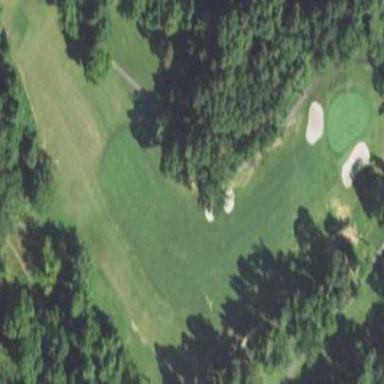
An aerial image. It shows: Rough grassy area used for golf.